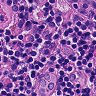
Metastatic tissue present: no